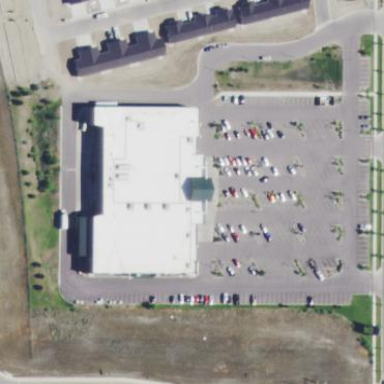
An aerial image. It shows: Retail area.